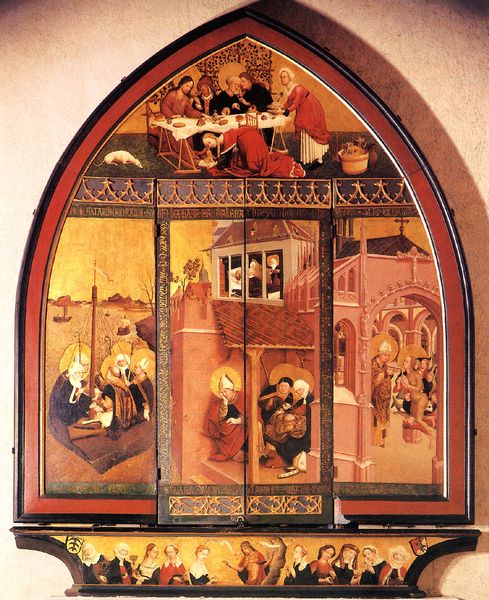
Titel: Magdalenenaltar in der Pfarrkirche St. Maria Magdalena in Tiefenbronn
Künstler: Lukas Moser
Standort: Tiefenbronn (EU - D - BW)
Schlagwörter: wasser, stadt, bunt, fenster, haar, holz, tisch, dach, gebäude, hund, rot, malerei, wand, bibel, kirche, gold, mantel, gotik, engel, farbig, schiff, bilder, bogen, trocknen, farben, füsse, bischof, kreuz, mahl, altar, wappen, heiligenschein, christus, jesus, heilige, abendmahl, bottich, kirchlich, maria, stifter, tafeln, apostel, mehrteilig, tafelmalerei, tryptychon, fußwaschung, triptyvhon, festerlade, bud, spitzbpgen